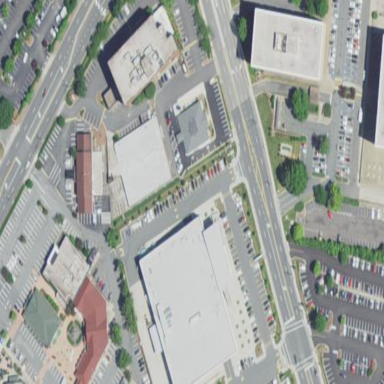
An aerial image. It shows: Supermarket building.